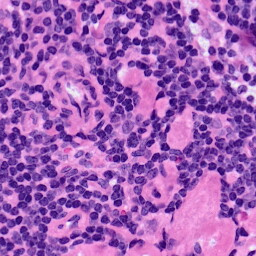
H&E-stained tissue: LymphNode